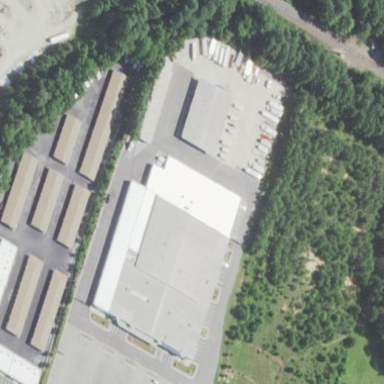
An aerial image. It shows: Storage rental shop located in building.